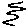
Label: zigzag